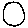
Label: circle